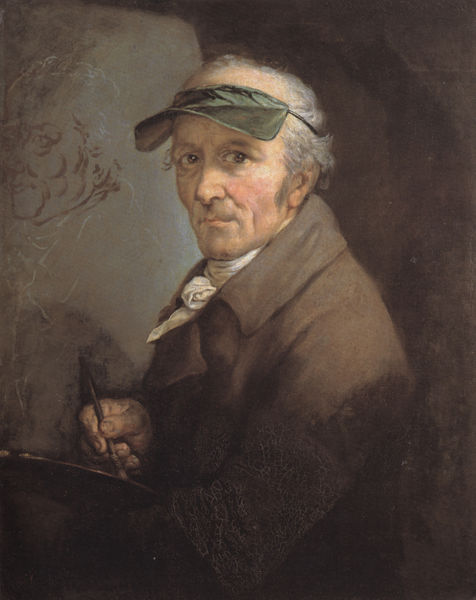
Titel: Selbstbildnis mit Augenschirm
Künstler: Anton Graff
Standort: Berlin
Institution: Alte Nationalgalerie
Schlagwörter: dunkel, gemälde, hand, kopf, mann, schatten, weiß, grün, ocker, braun, grau, haar, hell, hintergrund, hut, licht, mund, nacht, nase, ohr, profil, skizze, stirn, zeichnung, blick, rot, schal, schirm, tuch, malerei, rock, schleife, alt, bart, jacke, kappe, mütze, wand, augen, falten, knoten, kragen, bild, bildnis, blicken, portrait, porträt, öl, haare, mantel, locken, lächeln, schrift, wangen, farben, mauer, tag, ölgemälde, glatze, halstuch, atelier, maler, staffelei, menzel, gehrock, revers, selbstporträt, jacket, striche, betrachter, spitzweg, schmutz, alter, greis, bruan, kohle, künstler, selbstbildnis, leinwand, koteletten, entwurf, kunst, malen, palette, pinsel, stift, kotletten, kravatte, selbstportrait, chwarz, zeichnen, schreiben, zugewandt, schreiber, künstlerportrait, schirmmütze, graus, zeichner, klenze, blende, zeichung, handzeichnung, biedermaier, magenfalten, schaal, hasltuch, augenklappe, altelier, selsbtporträt, schadow, buchmacher, bildbis, buchhalter, selbstbild, maß nehmen, künstker, bkacnebart, grafiker, hand finger, kenze, nagelschmutz, portraitporträt, stirnschirm, en, graff, daumeen